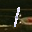
Label: 1